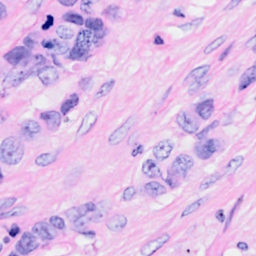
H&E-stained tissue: Breast